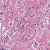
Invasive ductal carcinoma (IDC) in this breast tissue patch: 1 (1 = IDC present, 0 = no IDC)